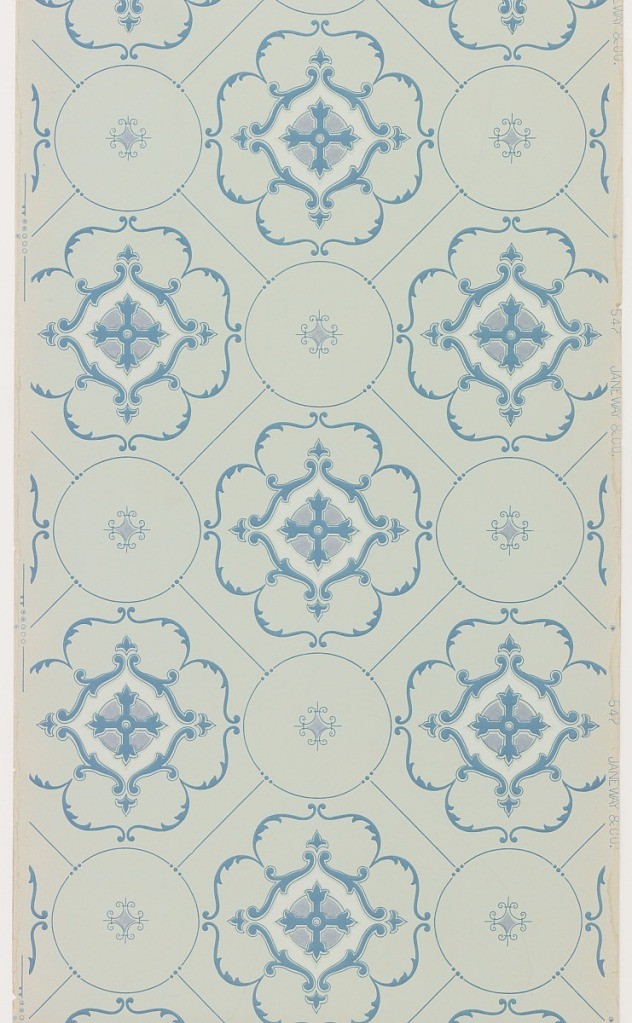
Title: Ceiling paper
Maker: Janeway & Co. Inc., New Brunswick, New Jersey, 1848 - 1914
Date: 1905–1915
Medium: Machine-printed paper, liquid mica
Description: Quatrefoil or tudor rose shape, composed of blue scrolling foliage. Set within a square with a circle set into each corner. Printed on a light blue ground.